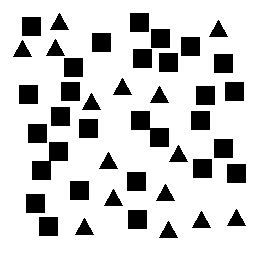
Squares: 29
Triangles: 15
Stars: 0
Total shapes: 44